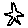
Label: star